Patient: sex M, age 26
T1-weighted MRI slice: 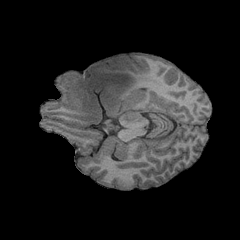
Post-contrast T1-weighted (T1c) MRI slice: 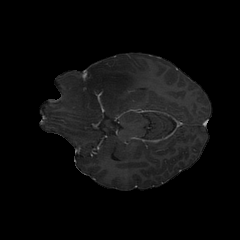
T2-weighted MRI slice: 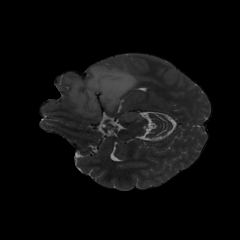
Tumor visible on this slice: yes
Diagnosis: Astrocytoma, IDH-mutant
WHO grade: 3